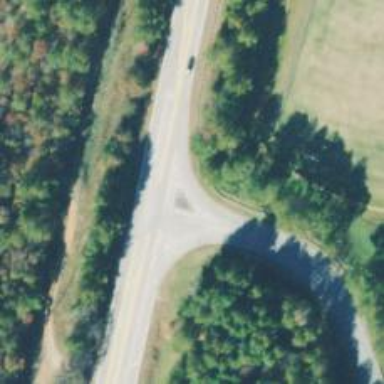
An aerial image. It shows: Secondary link road with asphalt surface.